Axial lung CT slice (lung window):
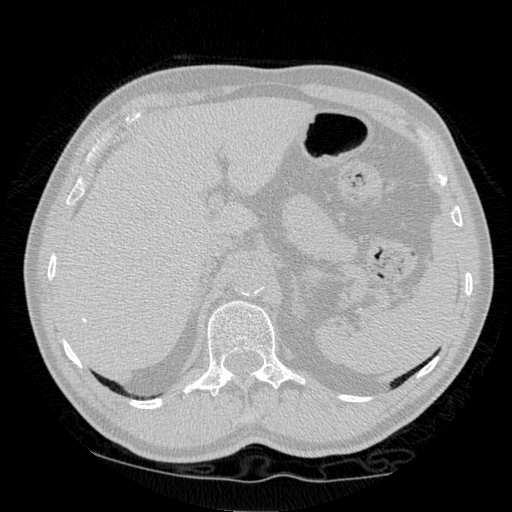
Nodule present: no